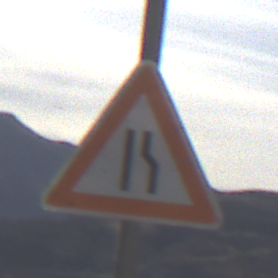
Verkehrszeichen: EinseitigVerengteFahrbahnRechts
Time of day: MorningAfternoon
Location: Outdoor (Nature)
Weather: PartlyCloudy
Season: NotSpecified
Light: Natural